Question: There is a table, MyTable(ID, Type, Date). Column 'Type' can have a value of 1 or 2.
Top 'x' rows, ordered by 'Date' and satisfying the following condition, have to be selected.('a' and 'b' are integer values)
The selected 'x' rows can contain only a maximum of 'a' Type 1 rows and 'b' Type 2 rows.(If a+b < x, then only a+b rows have to be selected.)
I might be completely wrong but I have an idea of doing this by having count() inside a WHERE clause. But I am not sure of how to do it.
How do I go about this problem?
Example -

x = 5
a = 5, b = 5
Result: Rows 1,2,3,4,5
a = 4, b = 1
Result: Rows 1,2,4,6,8
a = 1, b = 5
Result: Rows 1,2,3,5,7
a = 2, b = 1
Result: Rows 1,2,4
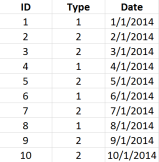
Answer: You can do it by nesting a UNION inside another query:
'''
select top @x *
from (
select top @a *
from table
where type = '1'
order by [date]
union
select top @b *
from table
where type = '2'
order by [date]
) t
order by [date]
'''